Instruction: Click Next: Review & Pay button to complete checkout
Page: extras
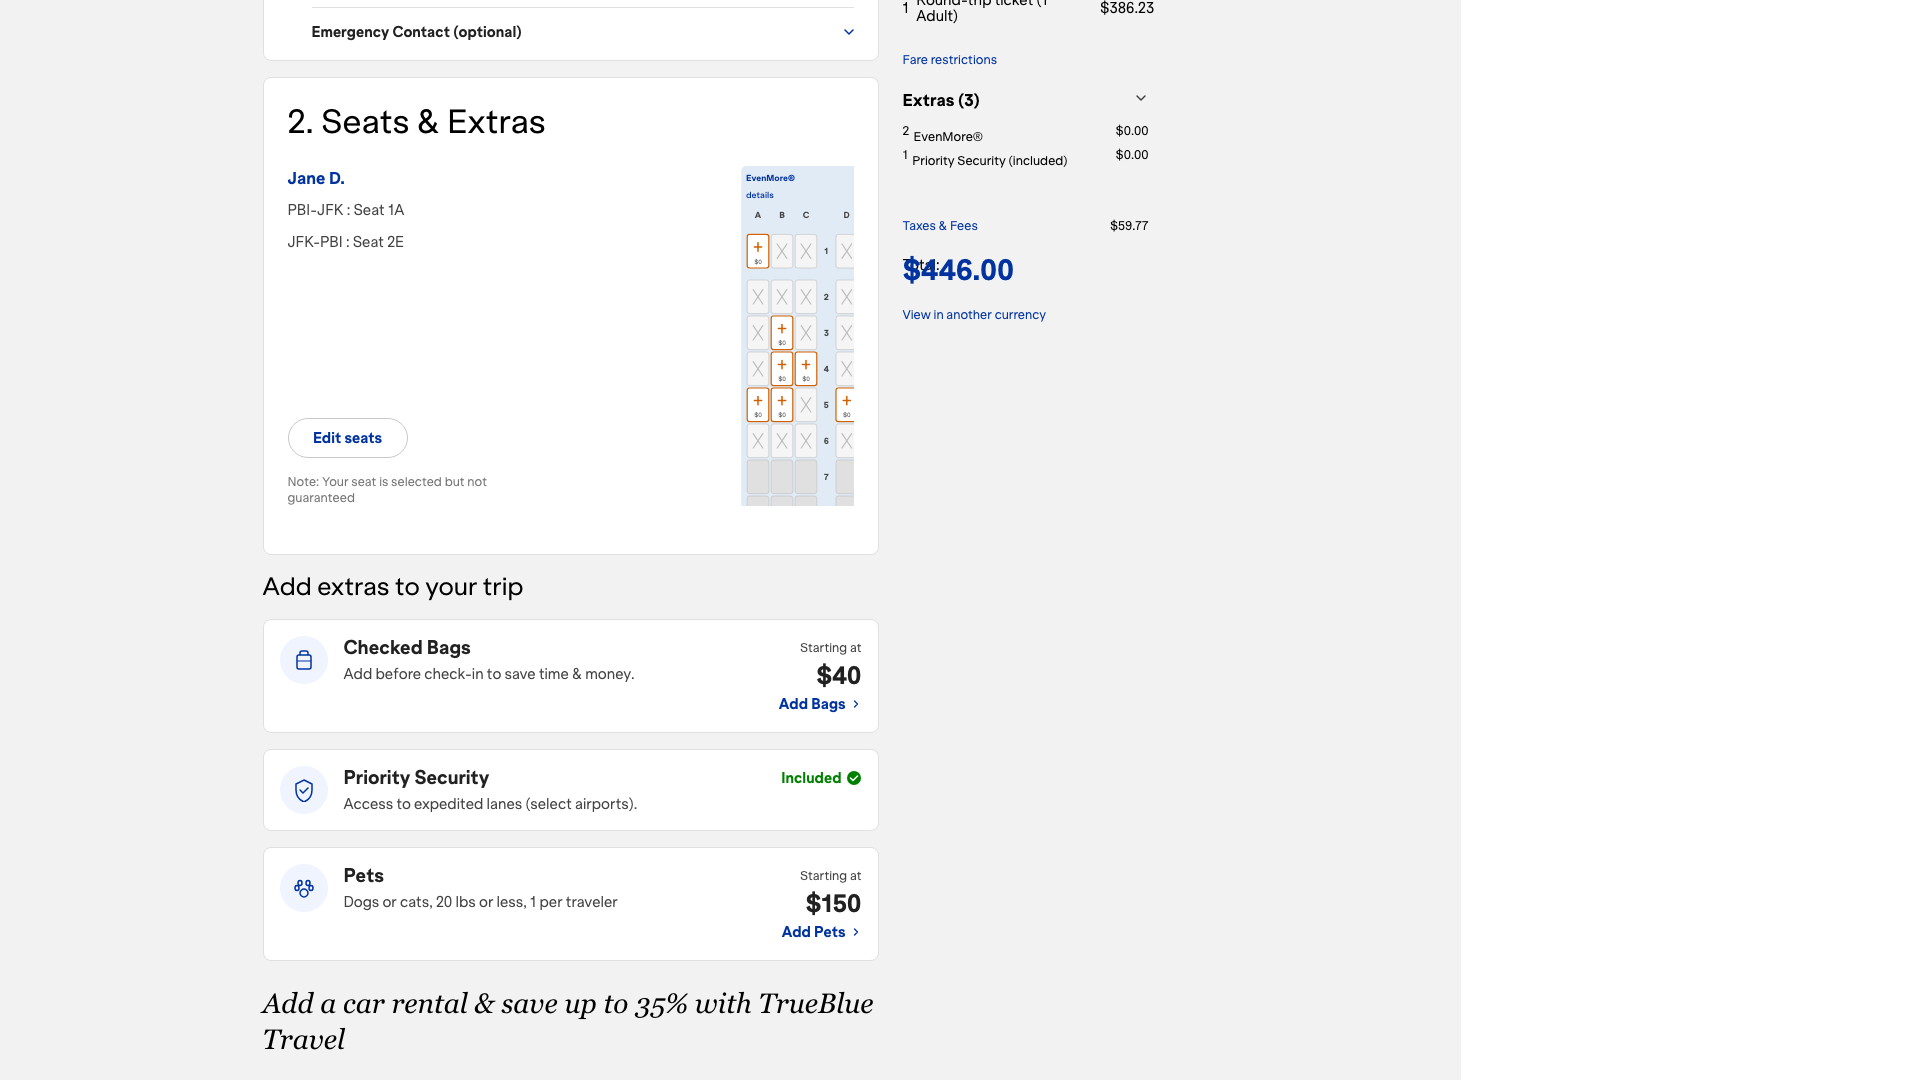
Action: click